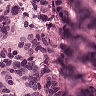
Metastatic tissue present: yes